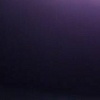
Label: space